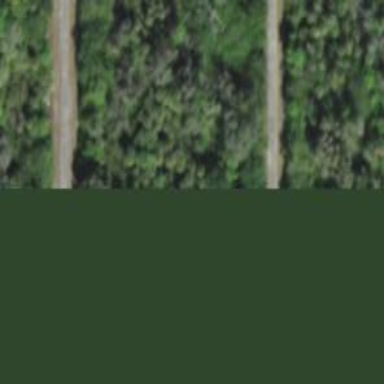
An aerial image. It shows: Mixed woodland area with variety of leaf types and cycles.